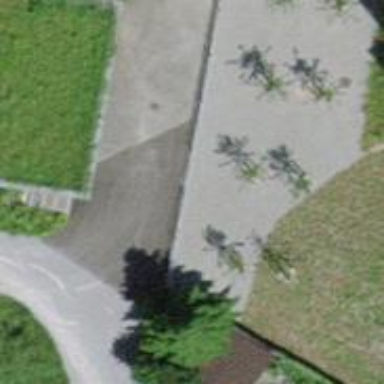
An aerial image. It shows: Road with steps.